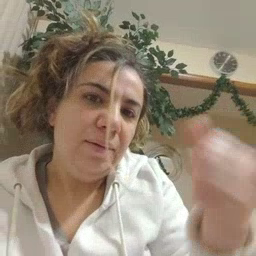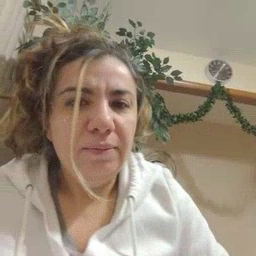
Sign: another